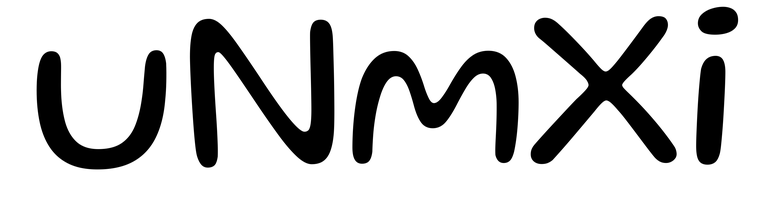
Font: Gluten_Light